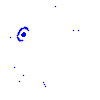
Particle: kaon